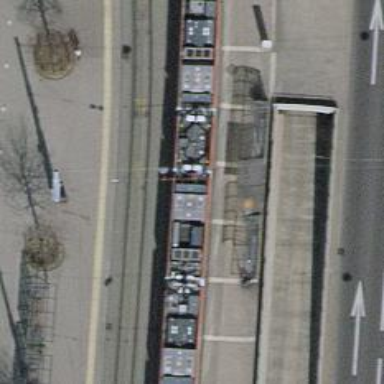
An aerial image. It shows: Tram stop with public transport stop position.